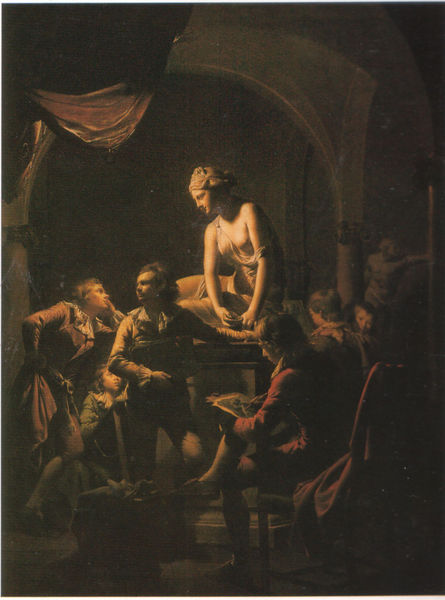
Titel: An Academy by Lamplight
Künstler: Joseph Wright of Derby
Standort: New Haven (Connecticut)
Institution: Yale Center for British Art
Schlagwörter: akt, dunkel, gemälde, gruppe, mann, nackt, rubens, schatten, weiß, frauen, menschen, sitzen, braun, brust, busen, frau, hell, kleid, lampe, licht, männer, nacht, raum, schwarz, stuhl, stühle, säule, säulen, tisch, zeichnung, gebäude, rot, tuch, gesellschaft, malerei, blond, kneipe, architektur, barock, diener, falten, rembrandt, samt, sockel, bild, innenraum, vorhang, öl, kirche, boden, figur, interieur, mantel, pose, sitzend, innen, kind, blatt, bühne, rokoko, genre, kinder, skulptur, statue, brüste, dutt, modell, düster, bogen, schule, studie, beleuchtung, figuren, rundbogen, kopftuch, finster, atelier, maler, muse, lichteinfall, podest, model, foto, bögen, keller, gewölbe, lichtstrahl, buch, schönheit, künstler, strahl, haarkranz, allegorie, malen, anschauen, stift, altar, kapitell, studien, kontraste, rau, erleuchtet, kreuzgewölbe, zeichnen, amazone, tonig, lichtquelle, schüler, block, ansehen, anbetung, bewunderung, zeichner, akademie, purpur, wirtshaus, kapitel, basilika, michelangelo, räkeln, katakomben, kunstakademie, zeichenschule, aktzeichnen, zeichenunterricht, zeichenbrett, diener4kind, mmann